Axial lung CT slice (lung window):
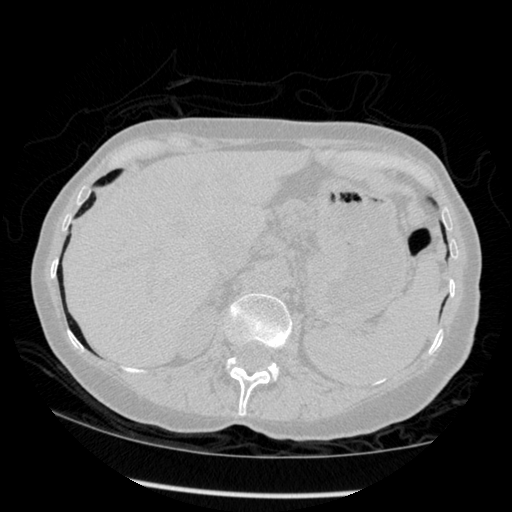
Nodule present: no